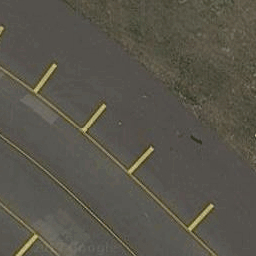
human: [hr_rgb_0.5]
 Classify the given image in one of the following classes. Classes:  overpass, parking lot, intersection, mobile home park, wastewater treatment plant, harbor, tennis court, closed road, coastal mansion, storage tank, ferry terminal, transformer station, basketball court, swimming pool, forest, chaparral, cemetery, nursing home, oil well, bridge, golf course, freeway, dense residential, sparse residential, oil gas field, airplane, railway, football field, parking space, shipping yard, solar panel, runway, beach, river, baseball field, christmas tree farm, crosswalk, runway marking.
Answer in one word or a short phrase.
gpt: runway marking